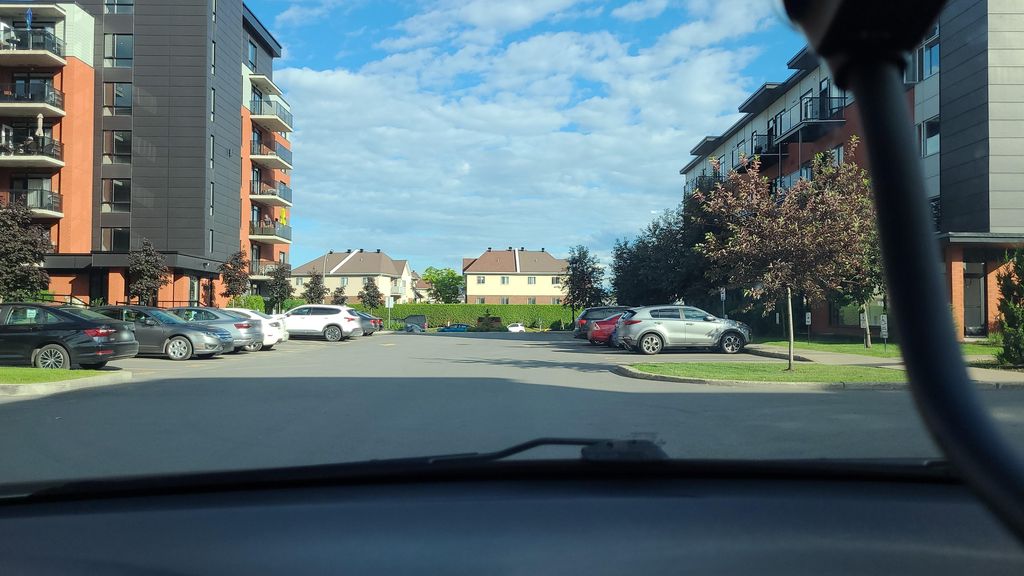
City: montreal